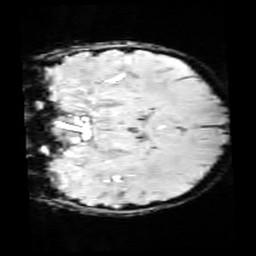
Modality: SWI
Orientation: coronal
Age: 12
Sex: female
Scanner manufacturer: siemens
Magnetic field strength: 3 T
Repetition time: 0.027 s
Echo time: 0.02 s